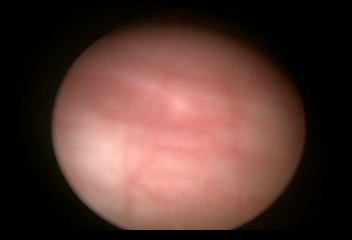
Modality: WLC
Class: Normal mucosa
Bladder cancer association: No